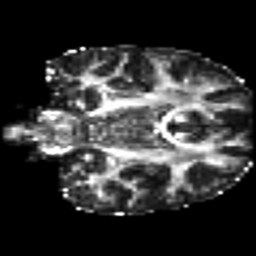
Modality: FA
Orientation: coronal
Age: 23
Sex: female
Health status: ill
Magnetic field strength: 3 T
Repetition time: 8.4 s
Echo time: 0.0926 s